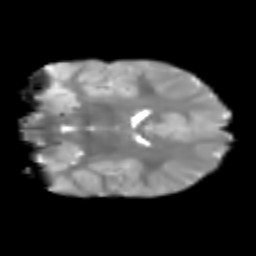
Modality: T2w
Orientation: coronal
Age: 7
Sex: male
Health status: healthy